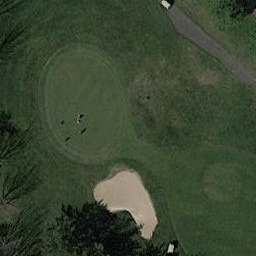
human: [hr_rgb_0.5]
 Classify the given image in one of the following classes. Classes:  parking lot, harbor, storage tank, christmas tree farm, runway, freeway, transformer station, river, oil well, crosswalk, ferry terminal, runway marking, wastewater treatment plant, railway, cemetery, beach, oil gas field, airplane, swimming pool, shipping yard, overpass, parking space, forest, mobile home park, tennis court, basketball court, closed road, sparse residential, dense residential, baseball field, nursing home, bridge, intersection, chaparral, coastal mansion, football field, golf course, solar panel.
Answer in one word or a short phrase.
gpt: golf course